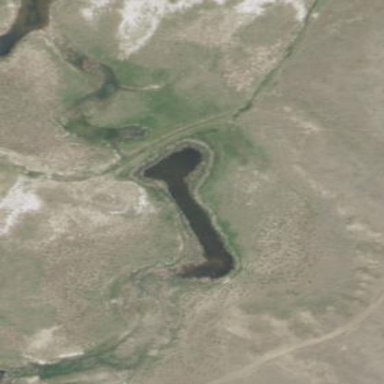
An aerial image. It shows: Reservoir.